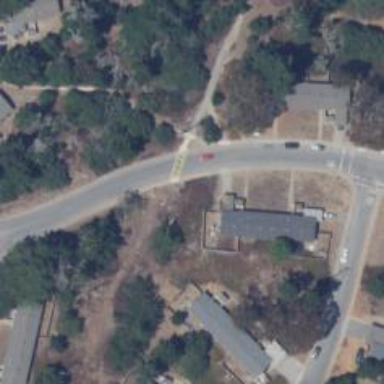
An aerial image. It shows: Marked crossing on footway.